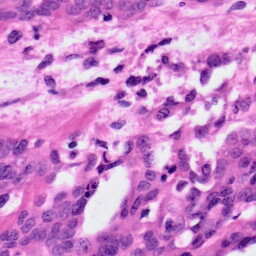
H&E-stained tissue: Ovarian